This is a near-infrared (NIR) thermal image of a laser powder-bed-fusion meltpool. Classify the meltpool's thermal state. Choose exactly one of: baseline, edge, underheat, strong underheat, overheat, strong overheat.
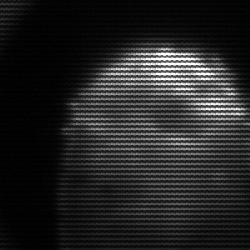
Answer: edge